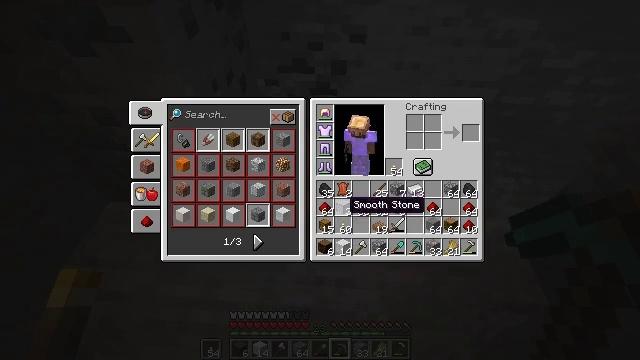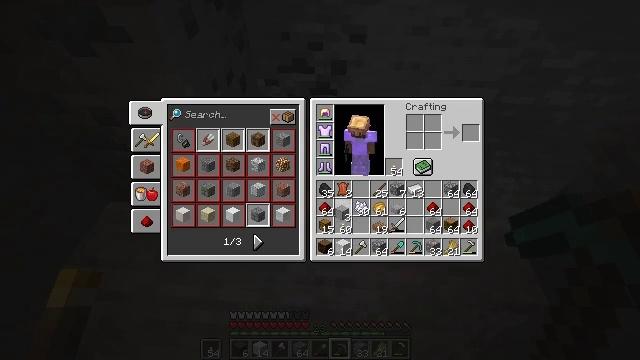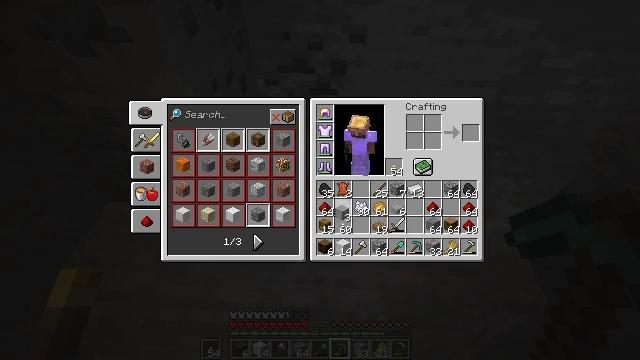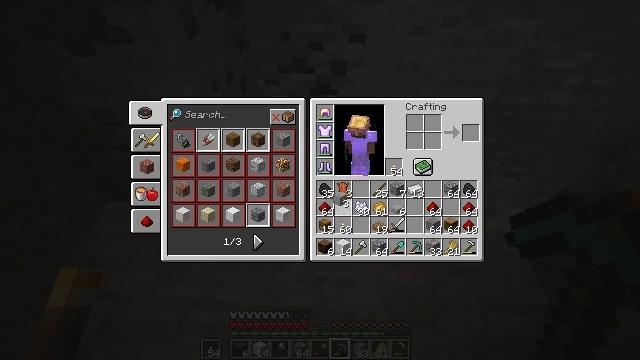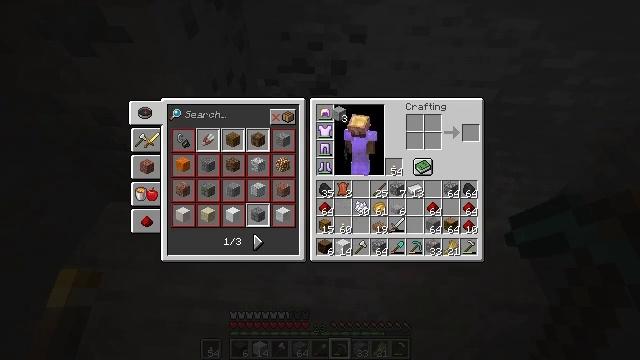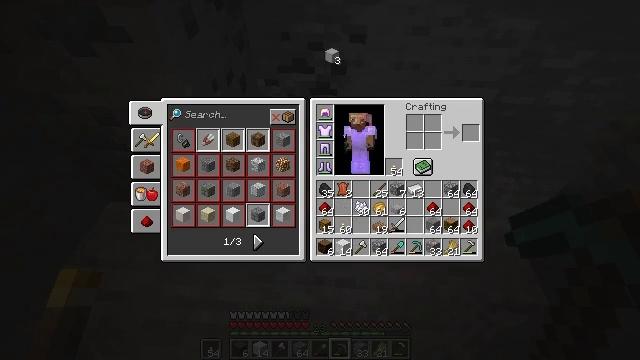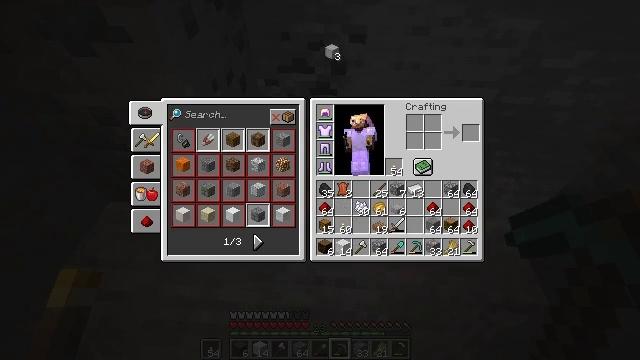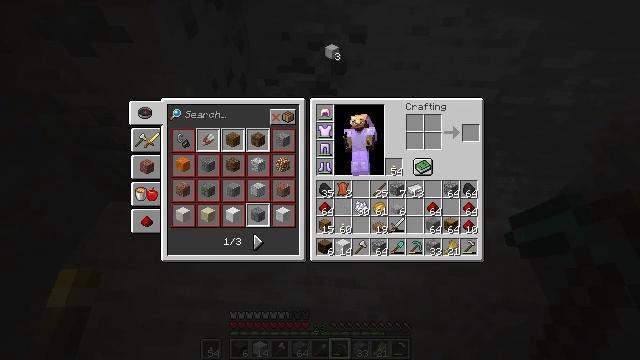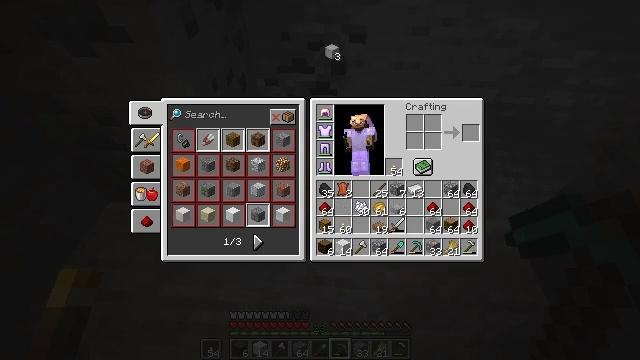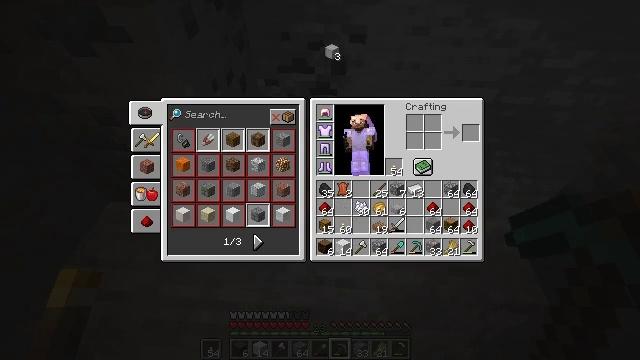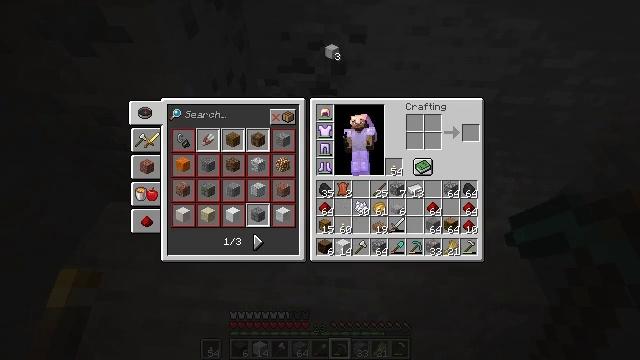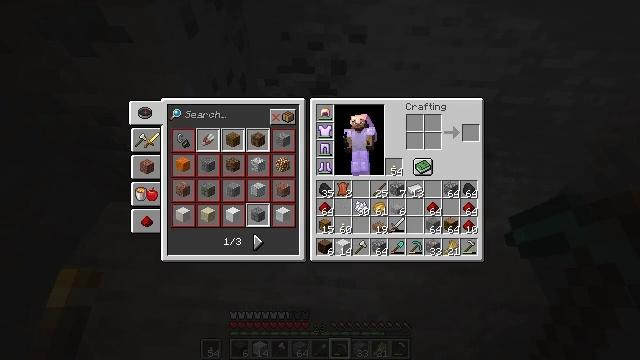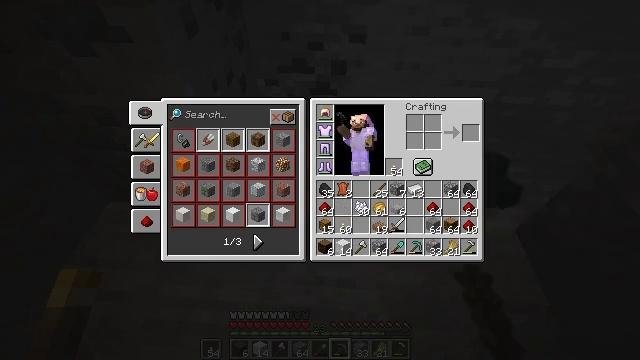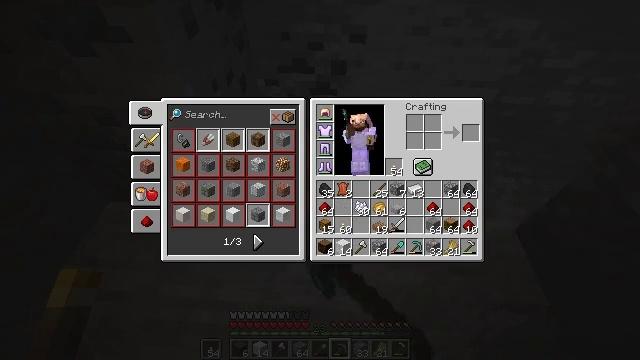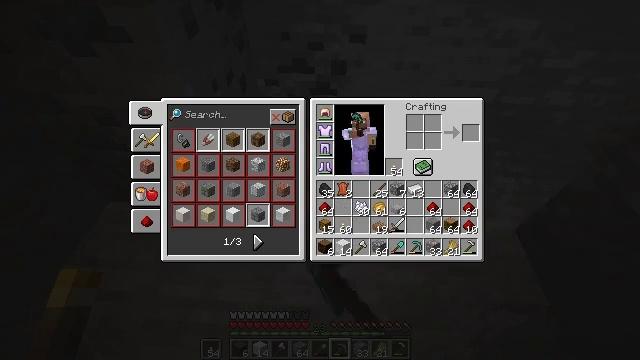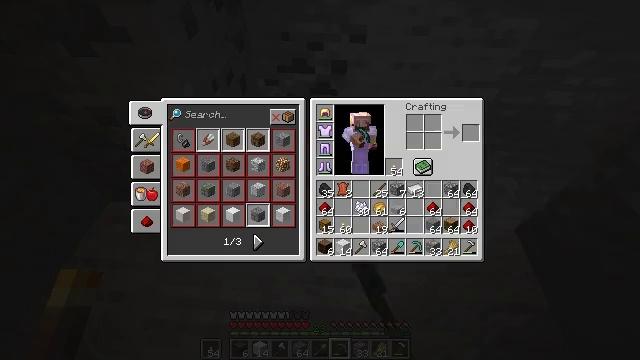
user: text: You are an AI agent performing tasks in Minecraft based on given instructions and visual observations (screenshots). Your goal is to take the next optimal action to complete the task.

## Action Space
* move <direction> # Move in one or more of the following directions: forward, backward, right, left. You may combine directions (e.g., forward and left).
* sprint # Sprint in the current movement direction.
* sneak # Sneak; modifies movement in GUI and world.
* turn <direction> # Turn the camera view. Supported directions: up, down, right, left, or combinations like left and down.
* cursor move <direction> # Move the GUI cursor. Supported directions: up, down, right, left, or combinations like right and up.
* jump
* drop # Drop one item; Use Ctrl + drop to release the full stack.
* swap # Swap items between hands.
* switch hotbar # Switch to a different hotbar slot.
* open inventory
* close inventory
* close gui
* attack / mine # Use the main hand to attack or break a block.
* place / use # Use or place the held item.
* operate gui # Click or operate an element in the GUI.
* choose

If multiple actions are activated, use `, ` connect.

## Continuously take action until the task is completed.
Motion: motion action
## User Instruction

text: Remove a smooth stone from the inventory.
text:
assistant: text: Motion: operate gui
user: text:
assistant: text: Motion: operate gui
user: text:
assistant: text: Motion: cursor move up, operate gui
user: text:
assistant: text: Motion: cursor move up
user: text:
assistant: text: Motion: cursor move left and up
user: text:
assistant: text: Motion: no_op
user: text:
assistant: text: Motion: operate gui
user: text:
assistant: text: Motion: operate gui
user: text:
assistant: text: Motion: operate gui
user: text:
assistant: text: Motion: operate gui
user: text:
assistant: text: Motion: no_op
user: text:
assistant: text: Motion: cursor move down
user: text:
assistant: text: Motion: cursor move right and down
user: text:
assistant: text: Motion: cursor move right and down
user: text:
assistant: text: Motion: cursor move right and down
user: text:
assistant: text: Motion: no_op